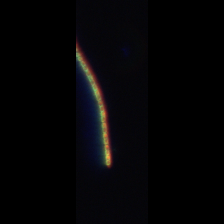
Taxon: Chaetoceros
Group: Diatoms